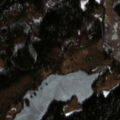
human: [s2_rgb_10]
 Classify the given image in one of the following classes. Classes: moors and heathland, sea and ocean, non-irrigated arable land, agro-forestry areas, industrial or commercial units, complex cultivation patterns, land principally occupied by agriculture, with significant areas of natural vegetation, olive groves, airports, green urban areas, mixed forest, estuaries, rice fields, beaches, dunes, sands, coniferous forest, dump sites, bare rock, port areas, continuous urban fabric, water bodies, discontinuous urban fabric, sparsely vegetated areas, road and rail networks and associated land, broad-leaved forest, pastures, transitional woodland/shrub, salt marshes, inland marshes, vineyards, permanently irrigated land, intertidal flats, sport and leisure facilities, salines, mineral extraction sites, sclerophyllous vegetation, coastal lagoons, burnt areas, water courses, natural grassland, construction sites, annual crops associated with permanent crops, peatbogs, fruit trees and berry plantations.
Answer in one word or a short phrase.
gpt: land principally occupied by agriculture, with significant areas of natural vegetation, coniferous forest, mixed forest, water bodies